Chest X-ray:
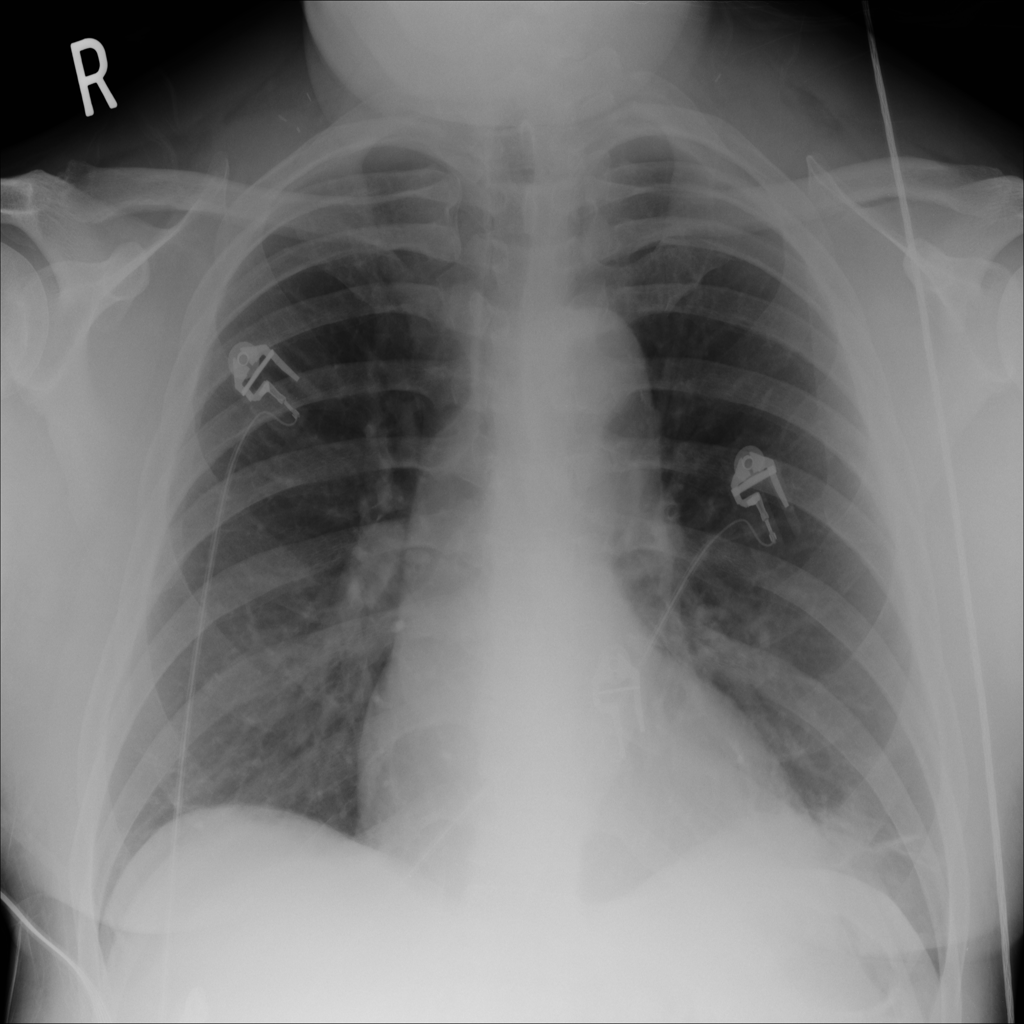
Findings: Atelectasis, Effusion
No abnormal finding: no